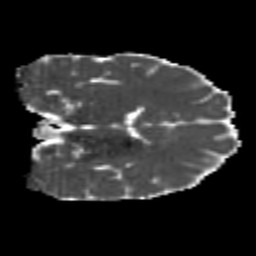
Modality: MD
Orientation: coronal
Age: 24
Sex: male
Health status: healthy
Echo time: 0.074 s